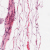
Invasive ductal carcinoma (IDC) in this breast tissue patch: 0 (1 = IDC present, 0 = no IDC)